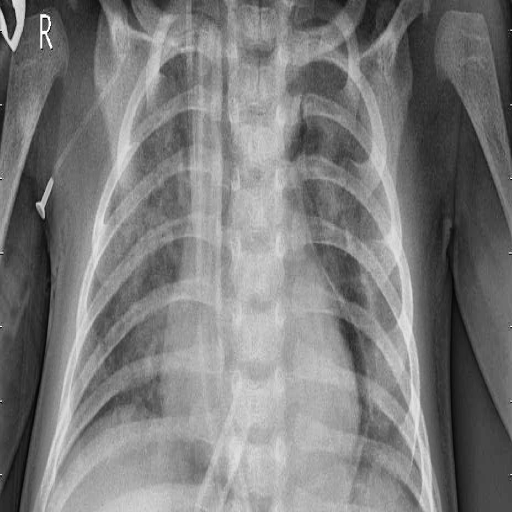
Finding: PNEUMONIA